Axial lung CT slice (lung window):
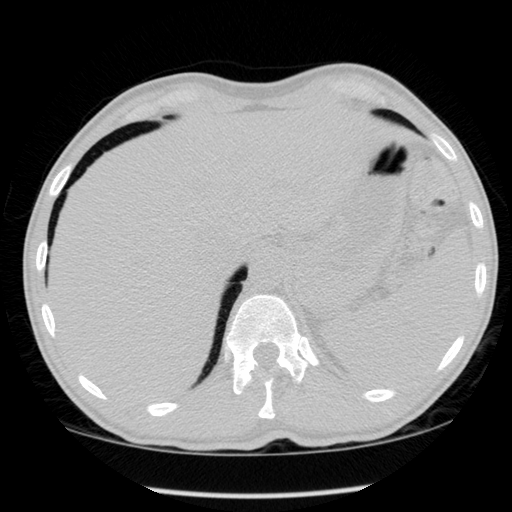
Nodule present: no